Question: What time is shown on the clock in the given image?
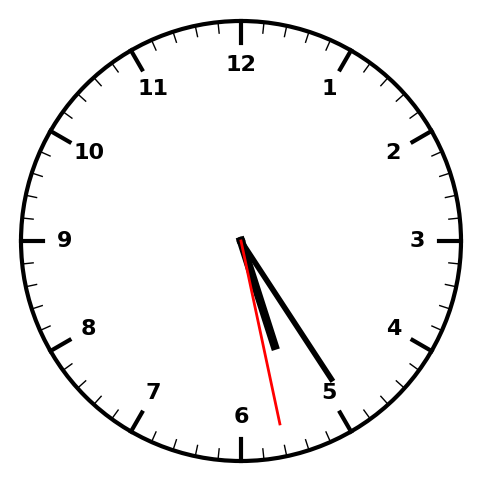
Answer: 05:24:28